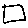
Label: square